Question: I would love to have the arrow button, which is used in google translate, in my app.
The one used on the right of the textview here:

In which way could I get it with the least loss of quality?
Thanks in advance!
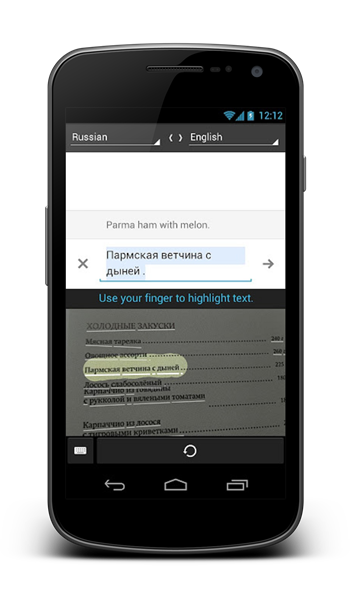
Answer: You can download a pack of Android ActionBar icons <URL>, and the forward arrow is there also. Hope this helps.